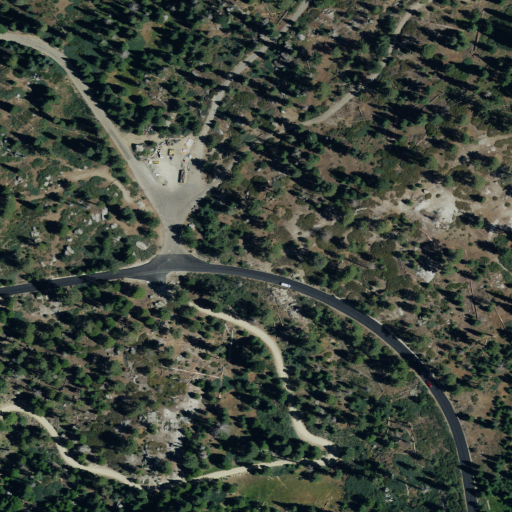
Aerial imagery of plain(s) in California named Quail Flat containing evergreen forest, open development, low intensity development, grassland, shrub, and medium intensity development